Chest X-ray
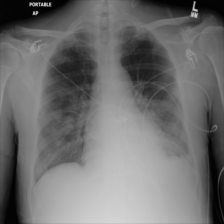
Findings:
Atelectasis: negative
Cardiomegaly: negative
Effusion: positive
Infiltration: positive
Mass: negative
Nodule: negative
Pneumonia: positive
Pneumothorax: negative
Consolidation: positive
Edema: negative
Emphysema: negative
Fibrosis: negative
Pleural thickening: negative
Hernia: negative